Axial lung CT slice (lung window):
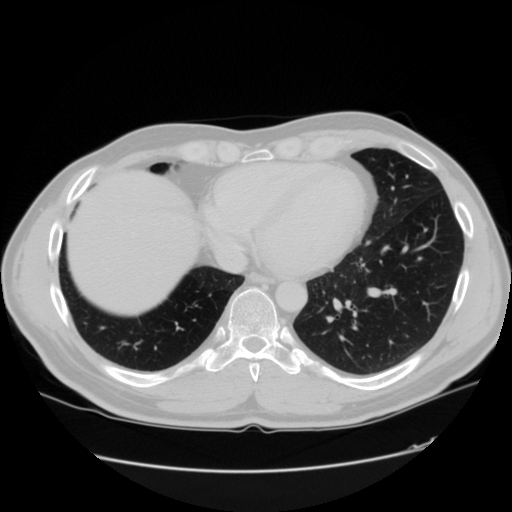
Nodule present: no